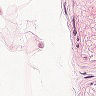
Metastatic tissue present: no